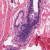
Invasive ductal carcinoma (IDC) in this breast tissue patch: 0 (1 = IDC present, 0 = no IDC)